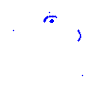
Particle: proton